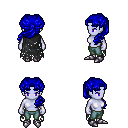
a pixel art fantasy rpg character, female body template, dark elf, purple skin, black tattered cape, teal pants, blue princess hairstyle, metal boots, four views (front, back, left, right), 2x2 character sprite sheet, small pixel art, hard edges, no anti-aliasing